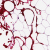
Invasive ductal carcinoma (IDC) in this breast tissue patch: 0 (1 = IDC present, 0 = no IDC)